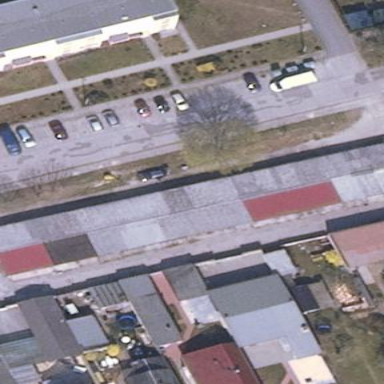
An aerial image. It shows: Row of garages with flat grey roofs.